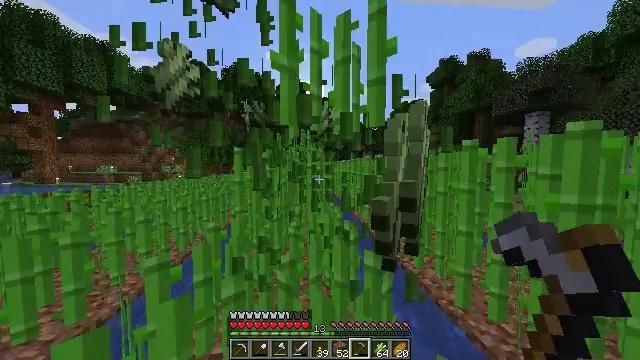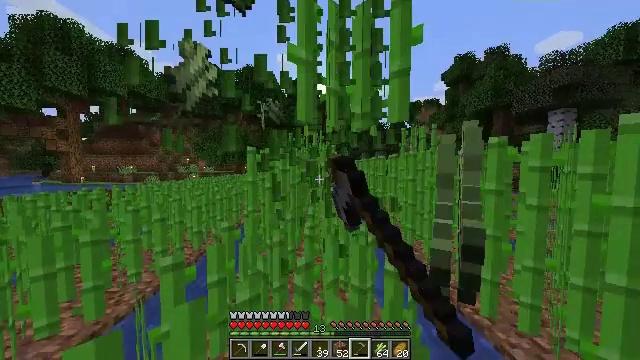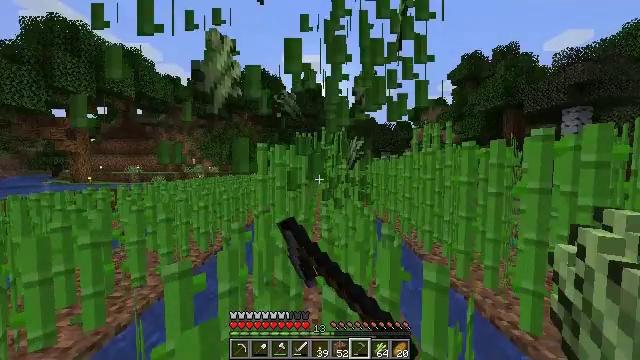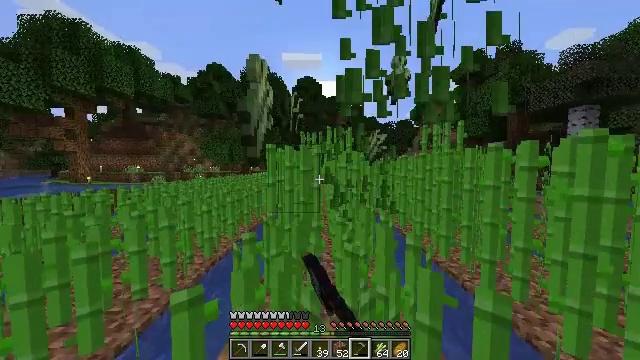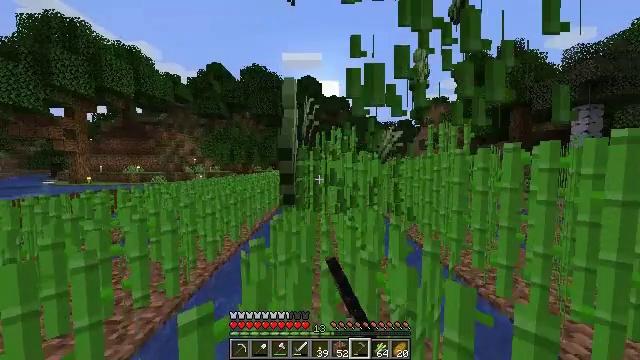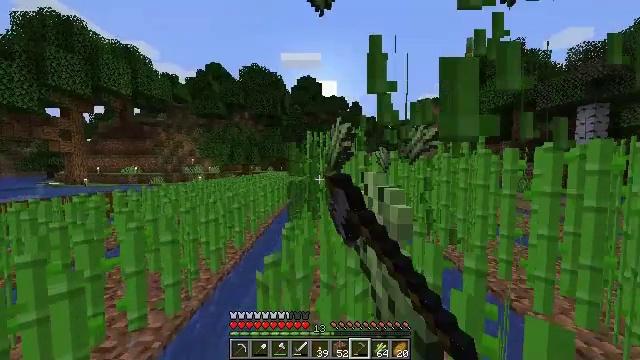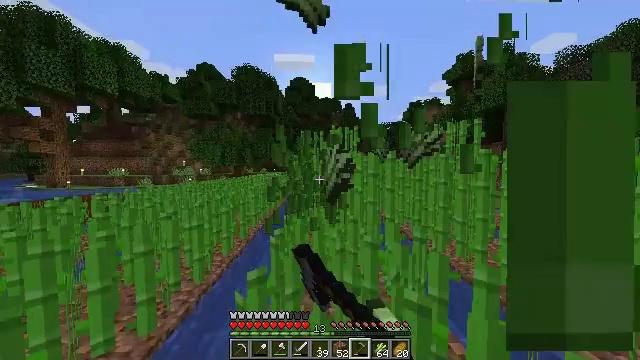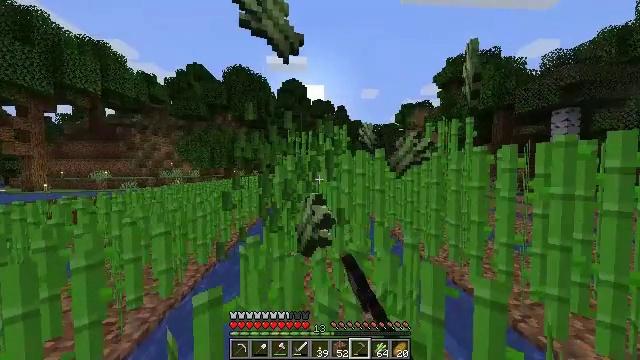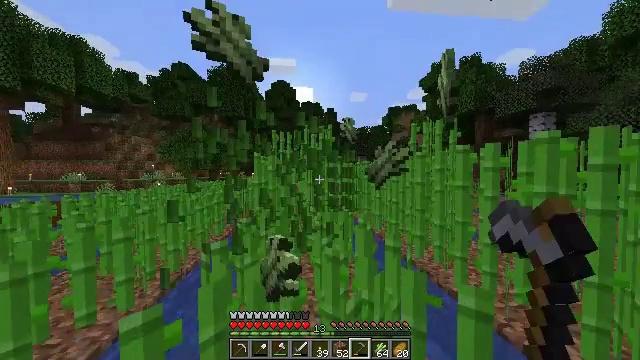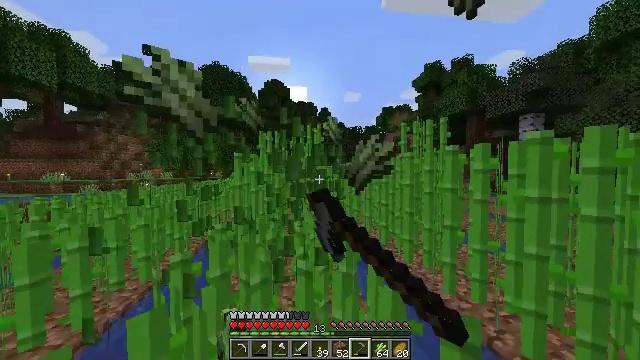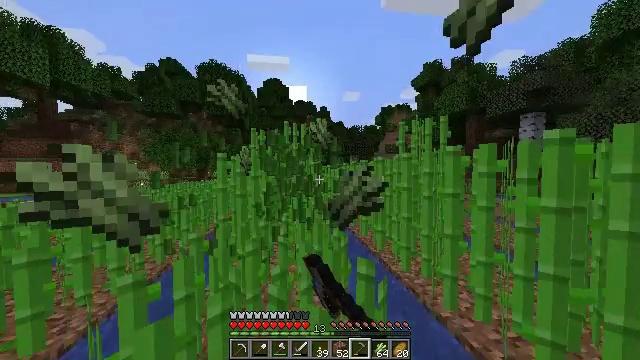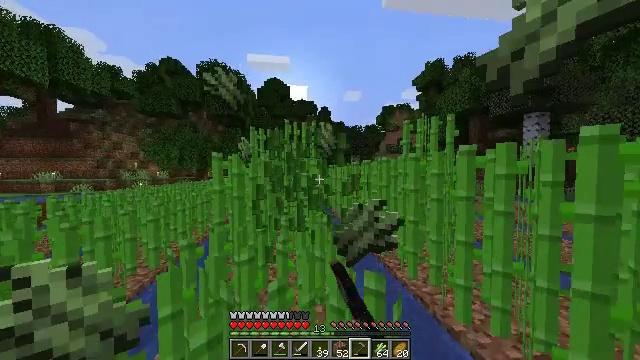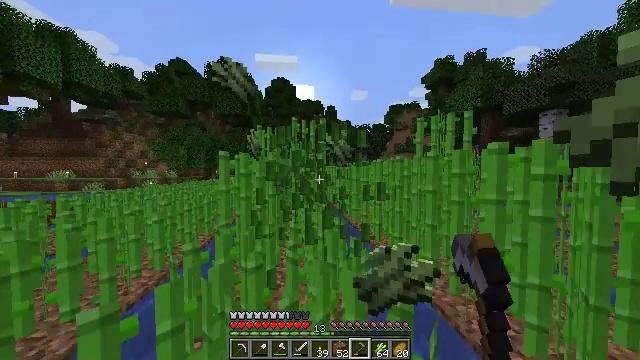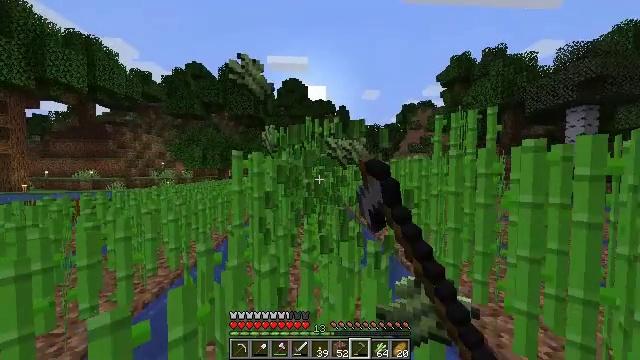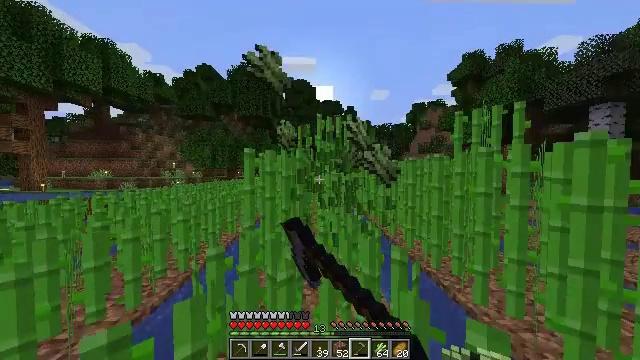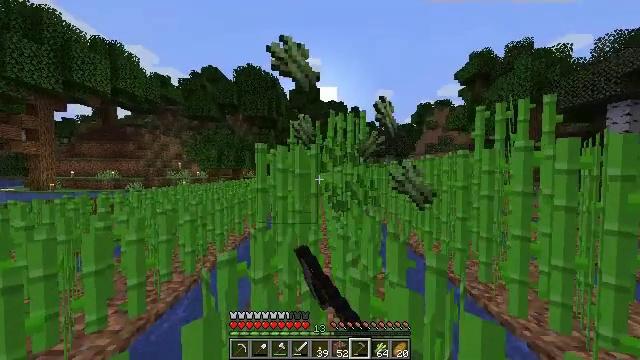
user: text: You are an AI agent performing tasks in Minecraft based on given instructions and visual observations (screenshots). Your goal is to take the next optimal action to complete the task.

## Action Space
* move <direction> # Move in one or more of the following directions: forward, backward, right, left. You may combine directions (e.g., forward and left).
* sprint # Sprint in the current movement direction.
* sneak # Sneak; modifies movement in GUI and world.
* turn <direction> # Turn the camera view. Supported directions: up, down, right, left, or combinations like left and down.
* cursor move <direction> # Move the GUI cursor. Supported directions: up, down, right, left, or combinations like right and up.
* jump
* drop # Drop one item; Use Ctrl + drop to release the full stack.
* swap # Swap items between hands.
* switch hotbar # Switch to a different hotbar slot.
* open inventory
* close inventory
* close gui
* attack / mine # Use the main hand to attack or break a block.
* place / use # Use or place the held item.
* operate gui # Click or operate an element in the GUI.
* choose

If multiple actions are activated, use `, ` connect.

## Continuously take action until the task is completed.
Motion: motion action
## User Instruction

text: Mine the sugar cane near rivers.
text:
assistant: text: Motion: move forward and move left, sprint, turn left, attack / mine
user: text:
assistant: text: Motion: move forward and move left, sprint, turn left, attack / mine
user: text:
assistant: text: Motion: move forward and move left, sprint, attack / mine
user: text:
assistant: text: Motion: move forward and move left, sprint, attack / mine
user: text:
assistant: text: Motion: move forward and move right, sprint, attack / mine
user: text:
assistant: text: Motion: move forward and move right, sprint, turn right, attack / mine
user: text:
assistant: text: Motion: move forward and move right, sprint, turn right, attack / mine
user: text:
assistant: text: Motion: move forward and move right, sprint, turn right, attack / mine
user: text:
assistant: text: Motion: move forward and move right, sprint, turn right, attack / mine
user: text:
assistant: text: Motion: move forward, sprint, attack / mine
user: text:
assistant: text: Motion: move forward and move left, sprint, attack / mine
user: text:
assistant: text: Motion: move forward and move left, sprint, turn left, attack / mine
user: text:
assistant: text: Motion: move forward and move left, sprint, turn left, attack / mine
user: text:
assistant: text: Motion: move forward and move left, sprint, turn left, attack / mine
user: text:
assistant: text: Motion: move forward and move left, sprint, turn left, attack / mine
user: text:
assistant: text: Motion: move forward, sprint, attack / mine
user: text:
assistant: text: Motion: move forward, sprint, attack / mine
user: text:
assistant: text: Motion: move forward and move right, sprint, attack / mine
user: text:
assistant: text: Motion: move forward and move right, sprint, turn right, attack / mine
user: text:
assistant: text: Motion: move forward and move right, sprint, turn right, attack / mine
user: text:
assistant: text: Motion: move forward and move right, sprint, turn right, attack / mine
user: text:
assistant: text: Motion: move forward, sprint, attack / mine
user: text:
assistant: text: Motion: move forward, sprint, attack / mine
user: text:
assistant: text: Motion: move forward and move left, sprint, turn left, attack / mine
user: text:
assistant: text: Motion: move forward and move left, sprint, turn left, attack / mine
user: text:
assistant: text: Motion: move forward and move left, sprint, attack / mine
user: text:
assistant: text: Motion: move forward and move left, sprint, attack / mine
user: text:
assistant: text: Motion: move forward and move left, sprint, attack / mine
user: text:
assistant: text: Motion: move forward, sprint, attack / mine
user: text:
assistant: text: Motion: move forward, sprint, attack / mine